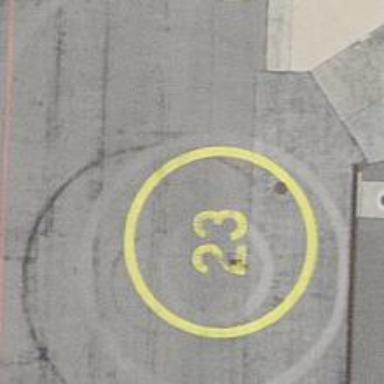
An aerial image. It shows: Image of helipad at airport.